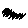
Label: zigzag